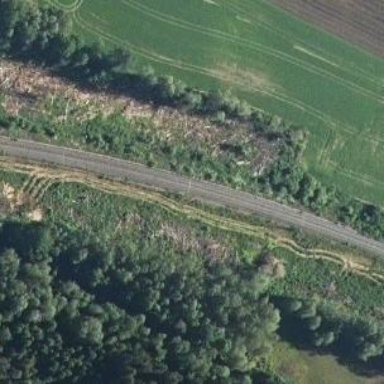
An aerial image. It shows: Railway track with continuous electrified contact line.